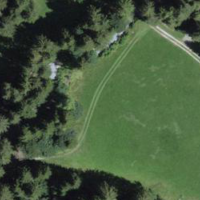
EUNIS habitat code: 43
Species observed at this site:
Prunella vulgaris